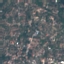
Land use / land cover class: Residential